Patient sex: M
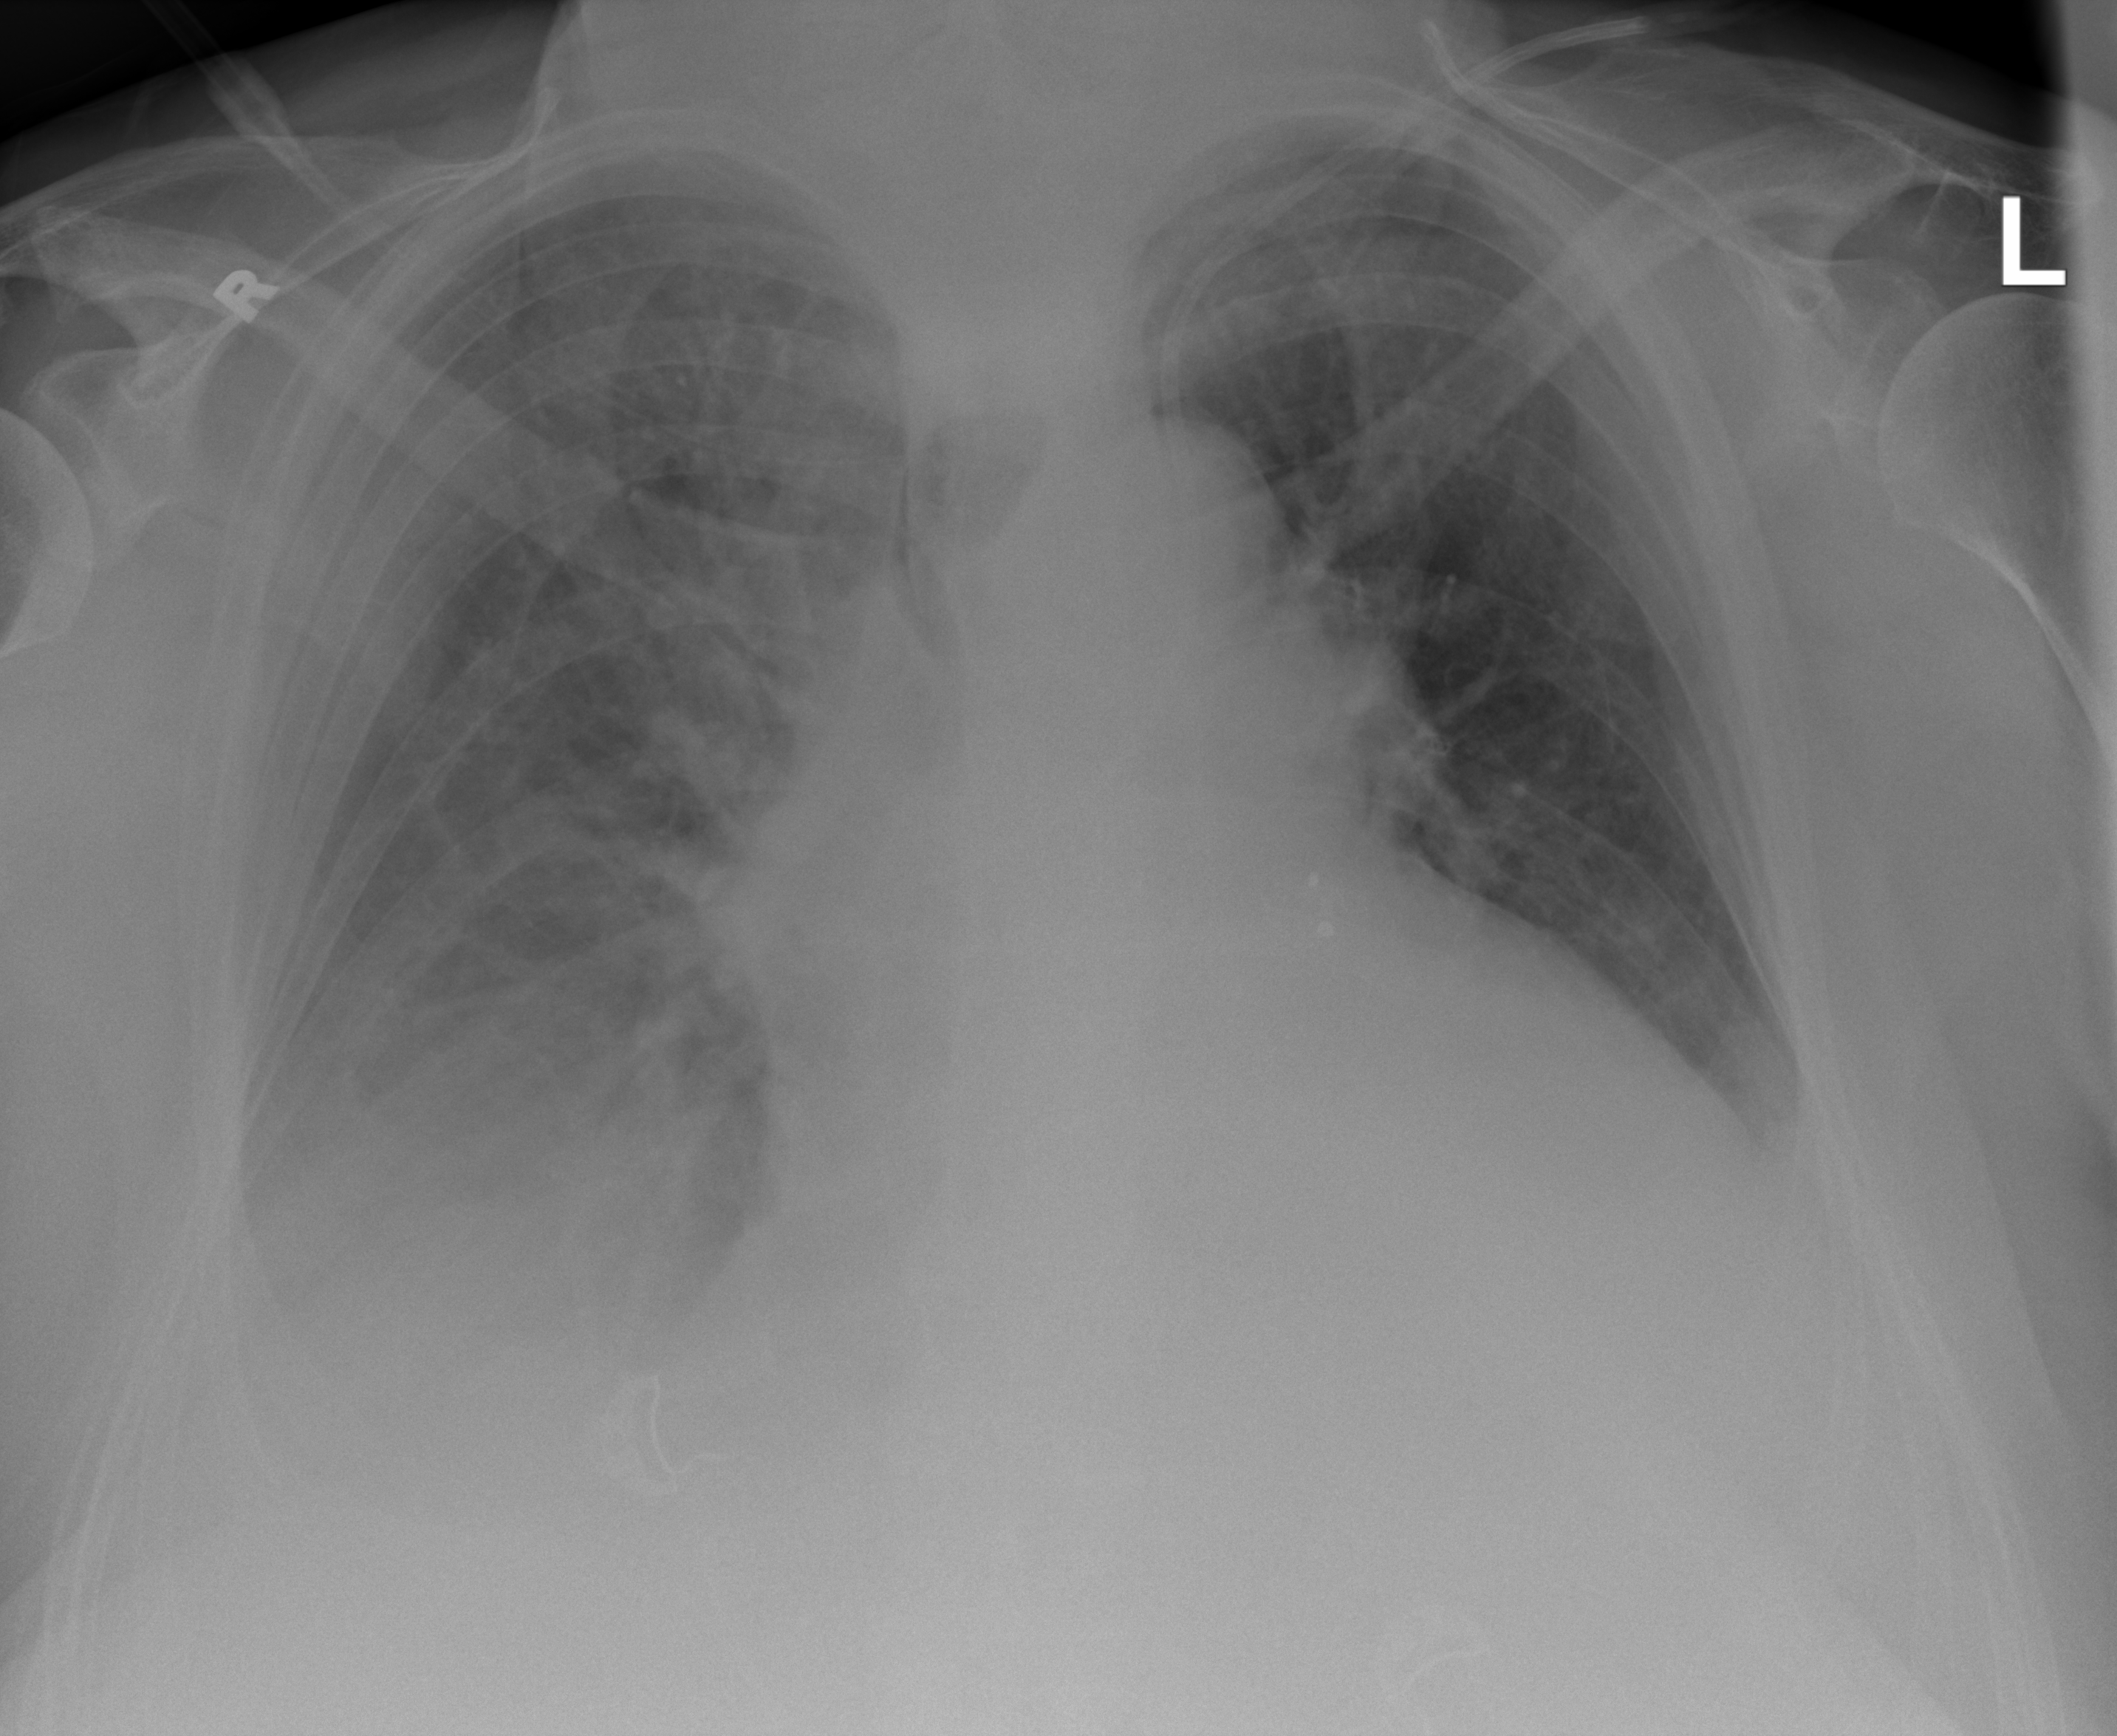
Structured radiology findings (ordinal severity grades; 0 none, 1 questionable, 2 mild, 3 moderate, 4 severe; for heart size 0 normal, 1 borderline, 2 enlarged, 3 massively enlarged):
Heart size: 3
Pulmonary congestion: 3
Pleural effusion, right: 3
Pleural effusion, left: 2
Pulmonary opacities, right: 2
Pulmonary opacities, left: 0
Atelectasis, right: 3
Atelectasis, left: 2